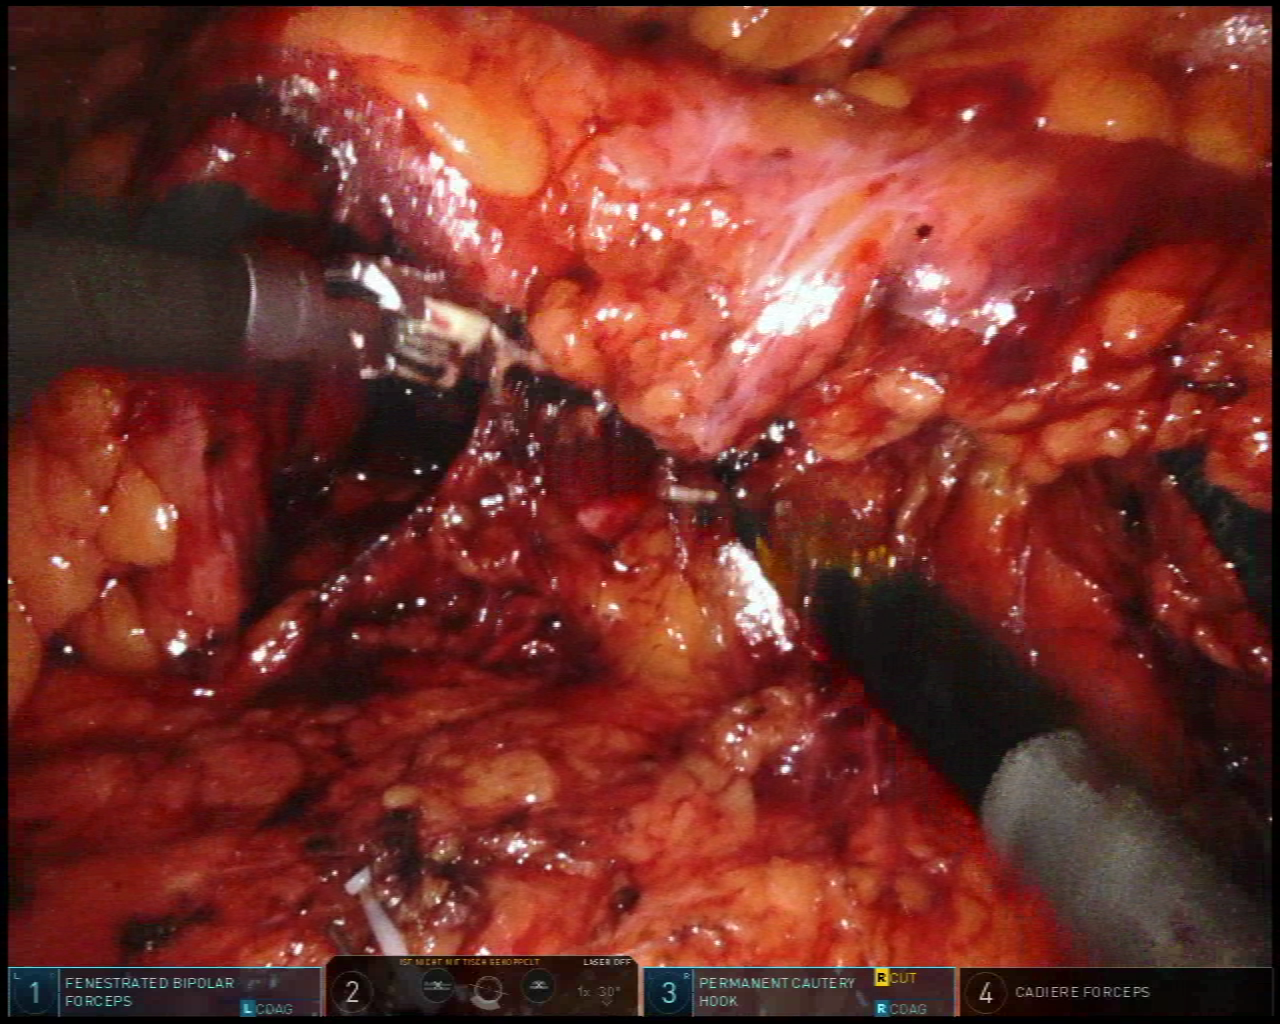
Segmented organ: ureter
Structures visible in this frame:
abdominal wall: no
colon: yes
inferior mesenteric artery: no
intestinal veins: no
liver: no
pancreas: no
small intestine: no
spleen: no
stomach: no
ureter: yes
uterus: no
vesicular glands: no